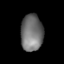
Tissue: lung
Cell type: Epithelial cells
Senescence score: 0.2142
Nuclear area (px): 793
Mean DAPI intensity: 113.643